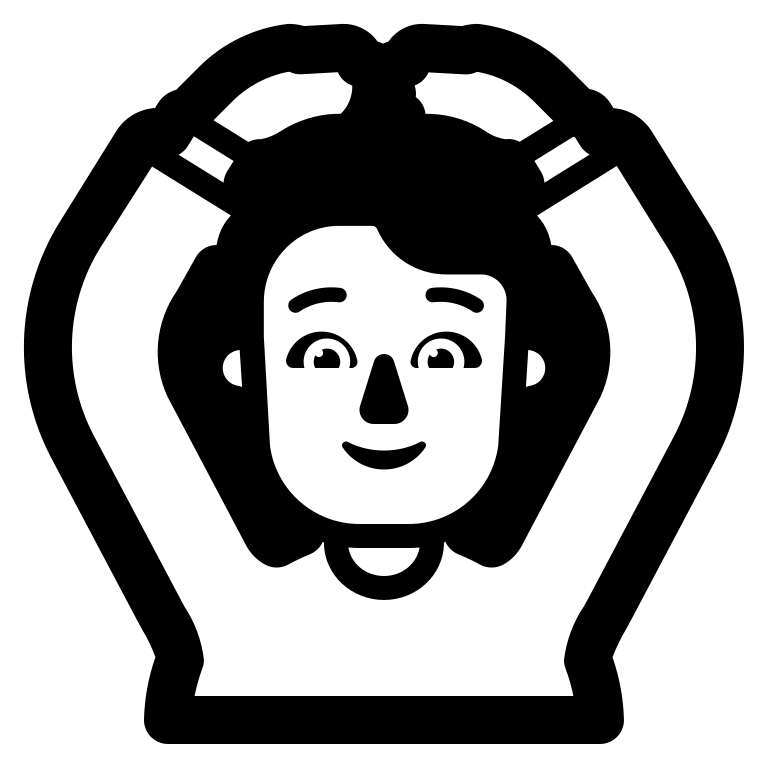
person gesturing ok high contrast default